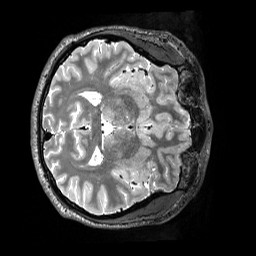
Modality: T2w
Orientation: axial
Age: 25
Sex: male
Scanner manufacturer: siemens
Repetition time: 3.2 s